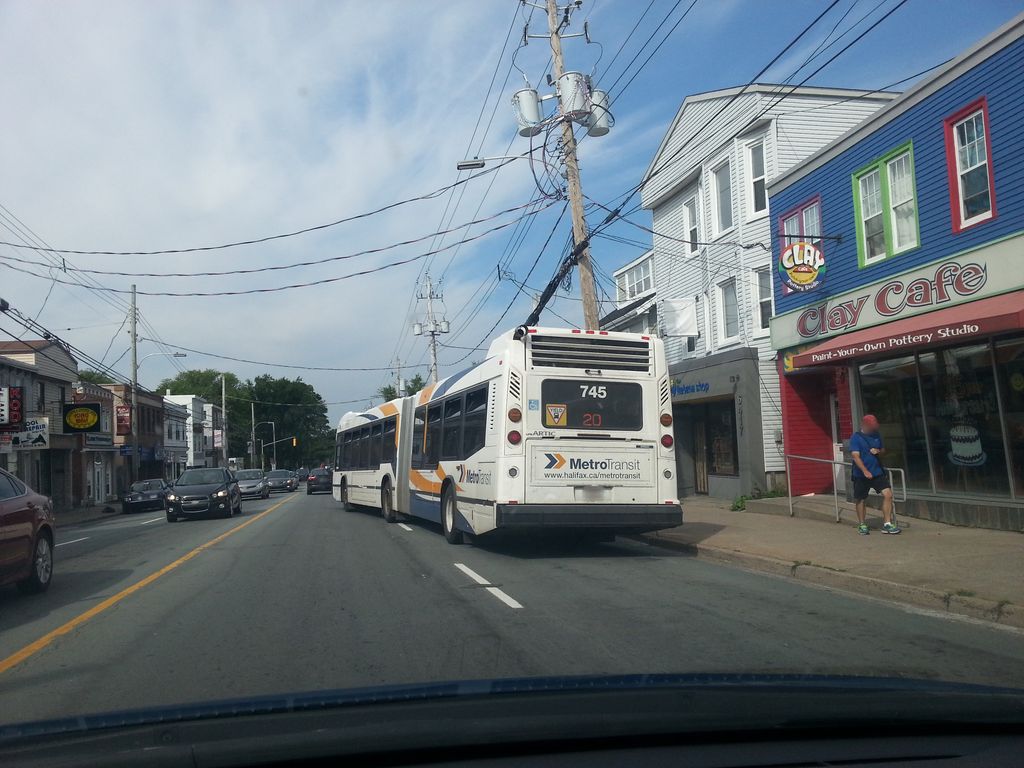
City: halifax